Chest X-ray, PA view. Patient: 33 years old, sex M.
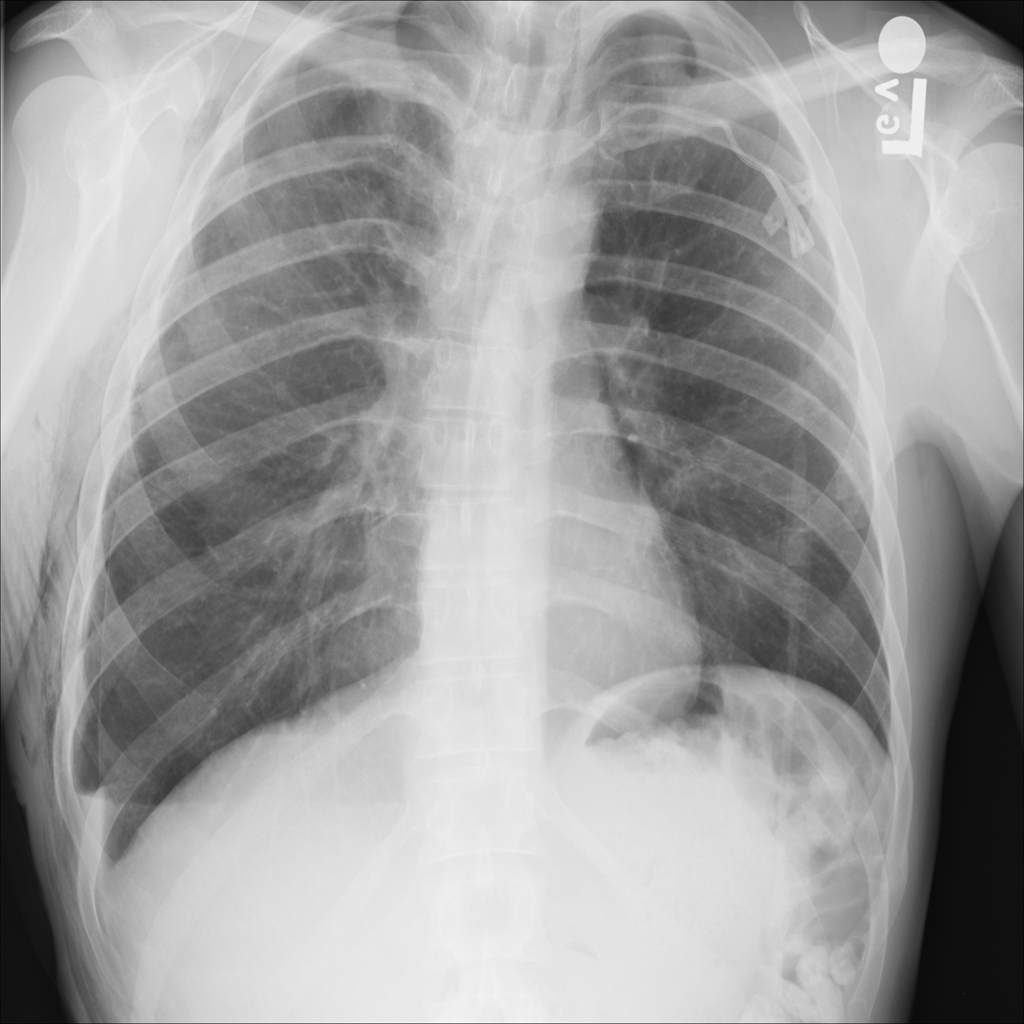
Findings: No Finding